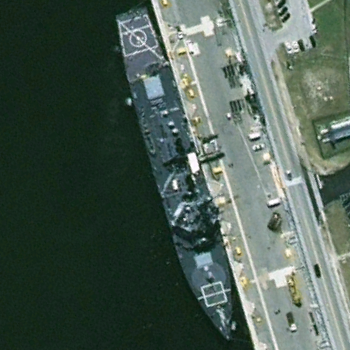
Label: destroyer